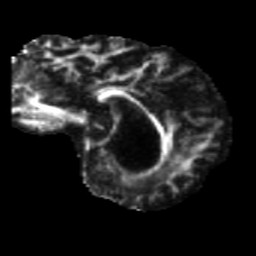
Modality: FA
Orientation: sagittal
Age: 48
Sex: male
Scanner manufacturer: siemens
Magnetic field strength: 3 T
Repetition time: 5.25 s
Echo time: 0.08 s